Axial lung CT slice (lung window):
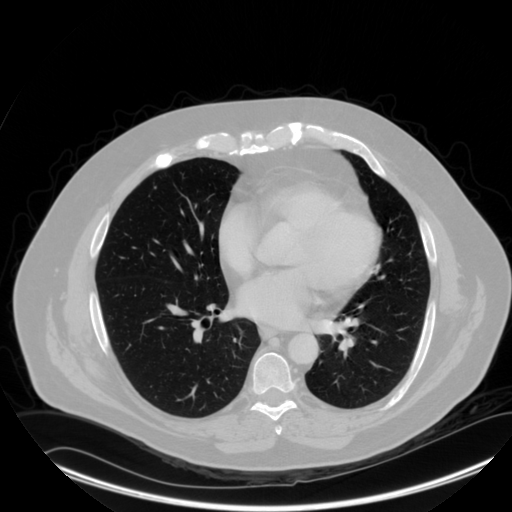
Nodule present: no